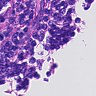
Metastatic tissue present: no